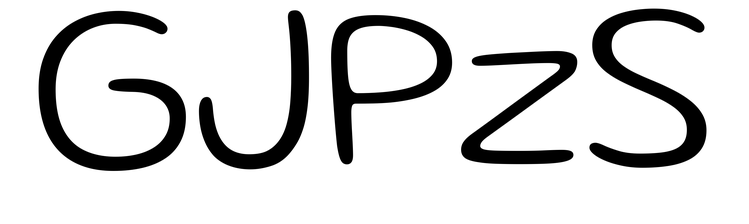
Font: Gluten_ExtraLight